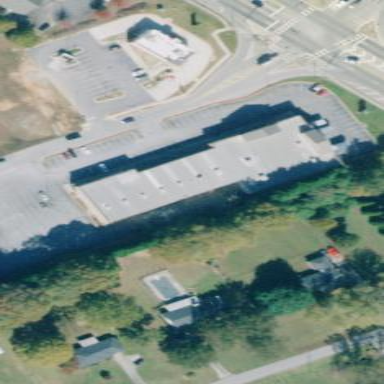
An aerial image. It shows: Retail building.